Chest X-ray. View position: PA
Patient age: 64
Patient sex: M
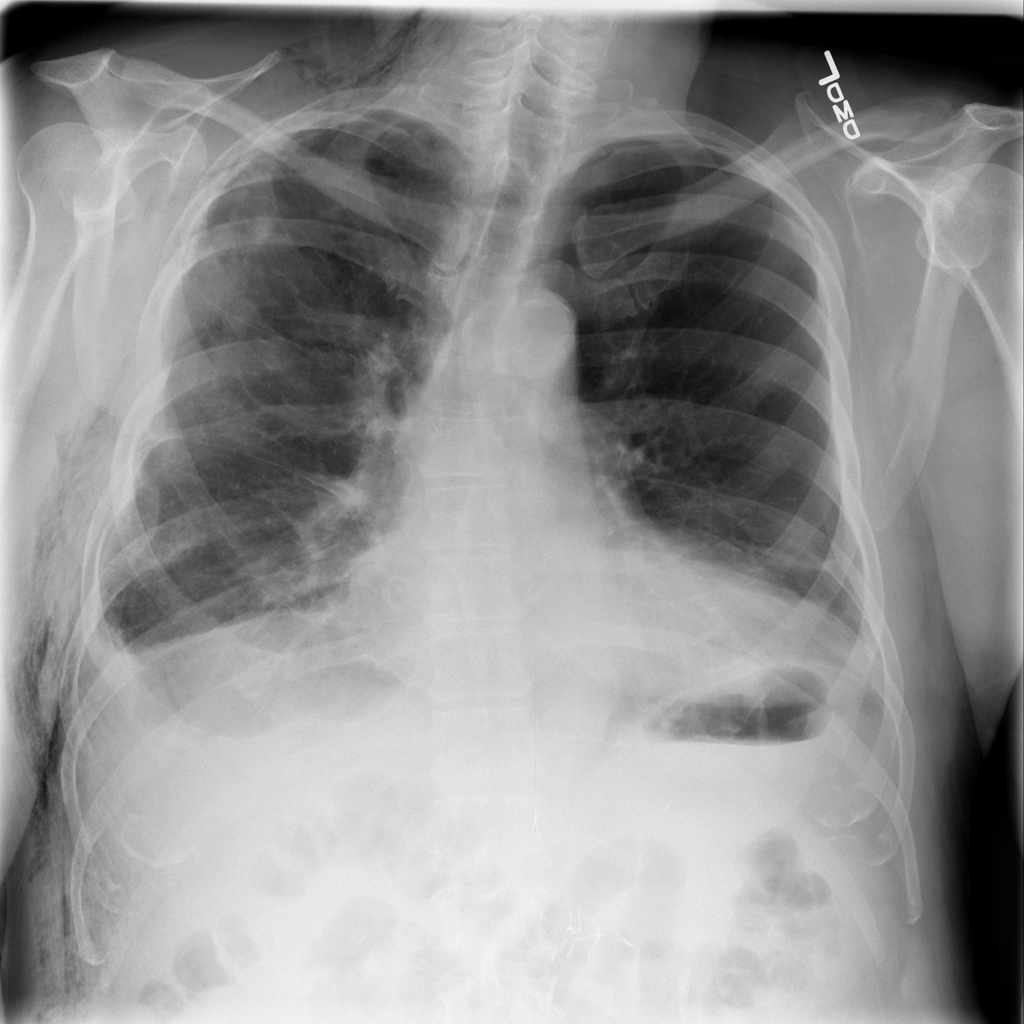
Finding: Pneumothorax